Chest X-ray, AP view. Patient: 59 years old, sex F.
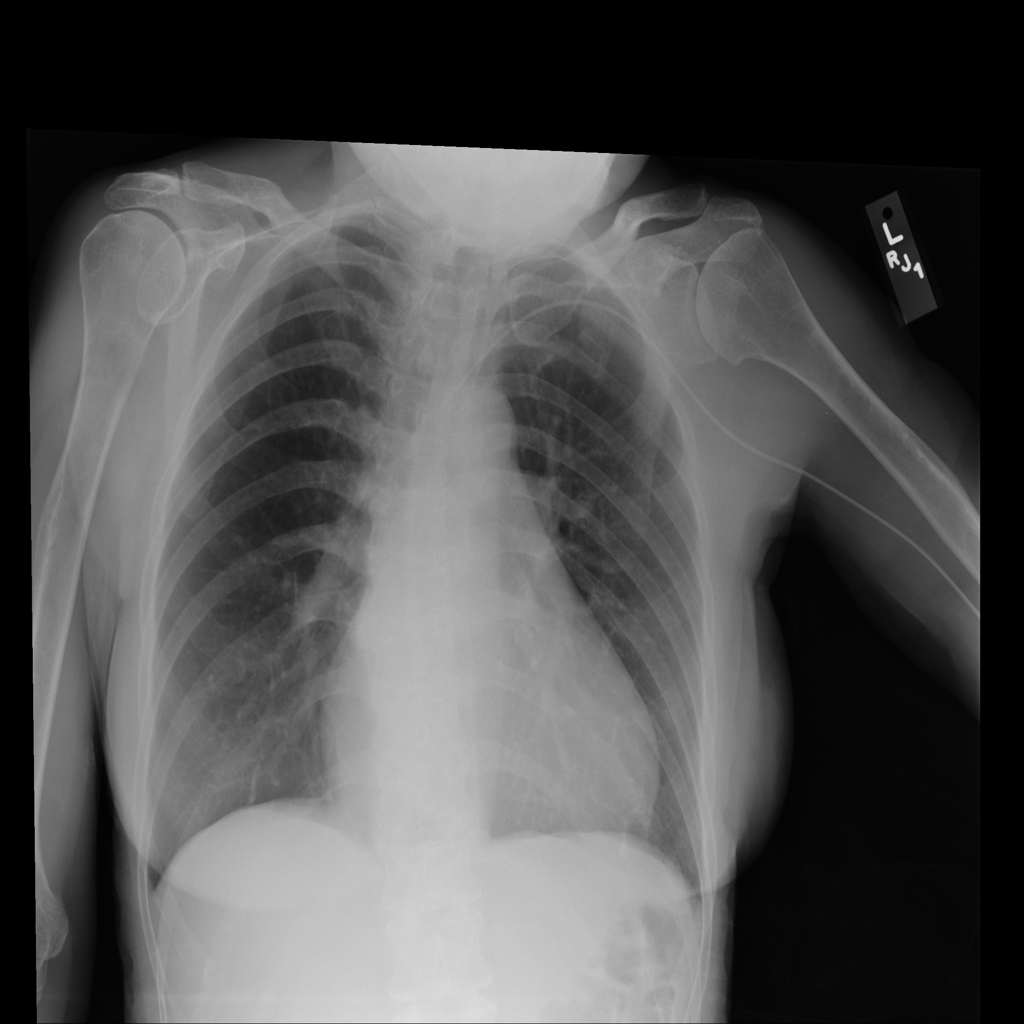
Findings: No Finding